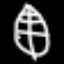
Label: leaf